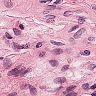
Metastatic tissue present: no